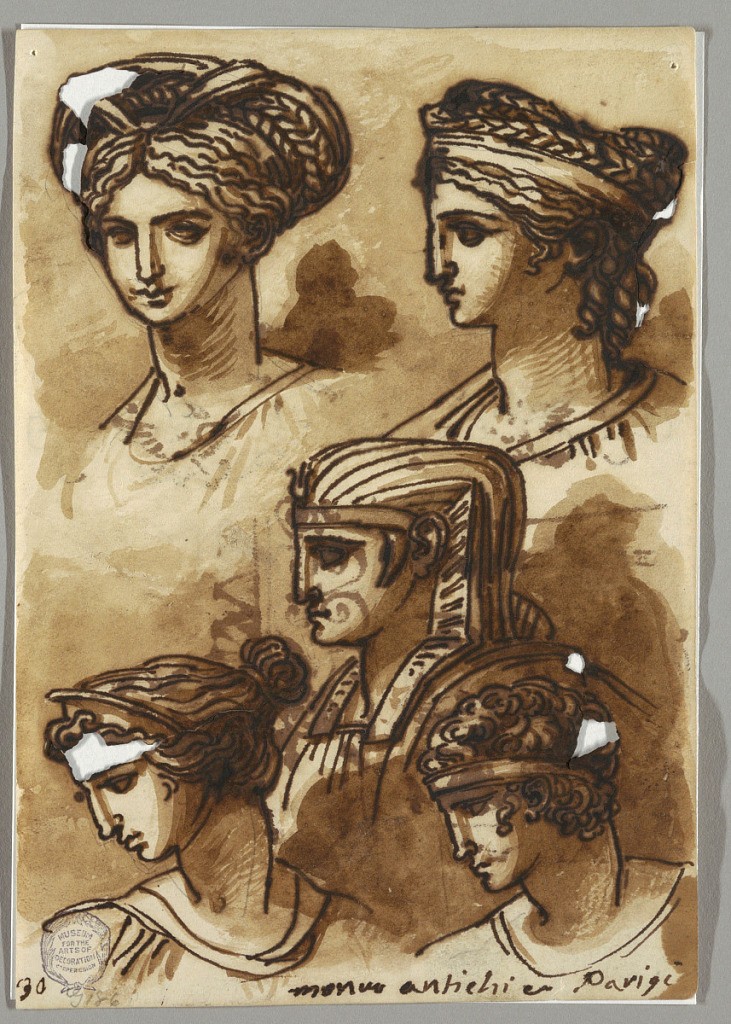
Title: Five Heads, After the Antique
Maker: Felice Giani, Italian, 1758–1823
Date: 1810–20
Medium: Pen and brown ink, brush and dark brown wash over traces of black chalk on white laid paper
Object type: Sketchbook folio
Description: Five heads arranged on page. At upper section two female heads possibly of same sculpture, shown with elaborate coiffeurs. Central head in profile Egyptian. Male and female head at lower section, both in profile to left.